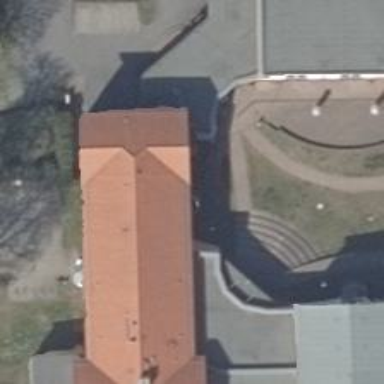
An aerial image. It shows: Building with ridged roof.